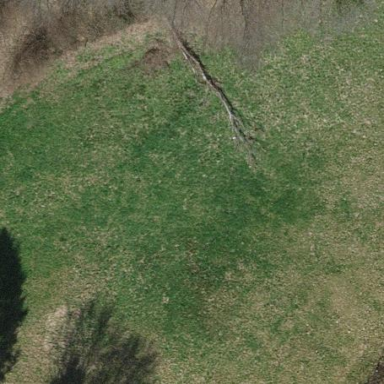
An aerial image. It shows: Beautiful meadow.